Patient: sex F, age 56
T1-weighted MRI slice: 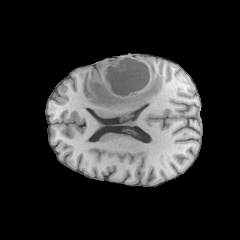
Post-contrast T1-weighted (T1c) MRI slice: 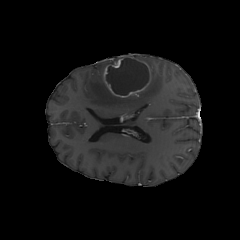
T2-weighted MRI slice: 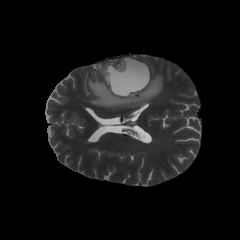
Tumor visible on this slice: yes
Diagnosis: Glioblastoma, IDH-wildtype
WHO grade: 4